Field crop: maize
Growth stage: 2
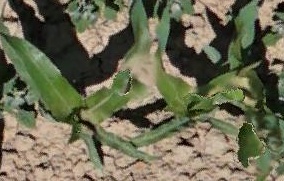
Species: maize